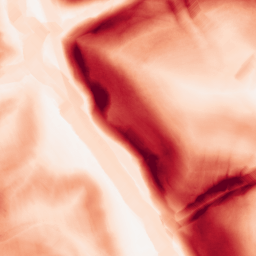
Category: morphological
Decomposition family: morphological_gradient
Decomposition parameters: size: 10
shape: diamond
Upsampling method: sinc_hamming
Upsampling parameters: scale: 4
kernel_size: 16
Upsampling scale: 4